Question: Hi i have an android spinner populated from and array that i want to increase the text size of when it actually pops up. See at the moment it looks like this when it expands:

Which on an actual device is impractically small and doesn't look very good. I've tried changing the spinner xml properties But it doesn't seem to make a difference at all.
'''
<Spinner
android:id="@+id/frequencyspinner"
android:layout_width="fill_parent"
android:layout_height="wrap_content"
android:textSize="18sp"
>
'''
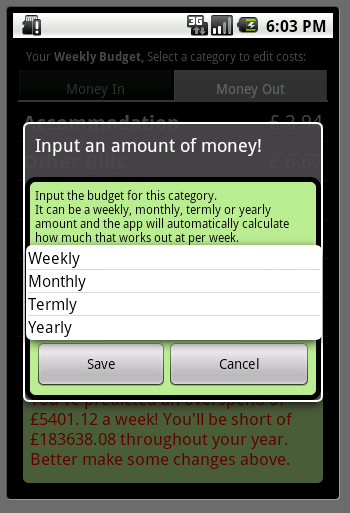
Answer: <URL> that shows you how to set the layouts of the different rows. What you'll need to do is create an array adapter that uses a custom view layout for the different rows. The example is pretty good and I'm sure there are others. Ask more if you have questions.